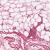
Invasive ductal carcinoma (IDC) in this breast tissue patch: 0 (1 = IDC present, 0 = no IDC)